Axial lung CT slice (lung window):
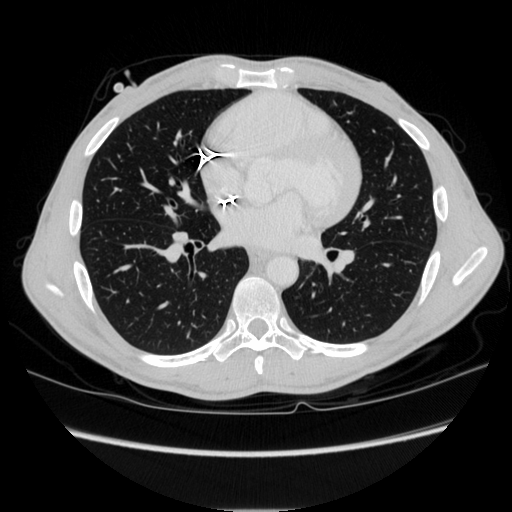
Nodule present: no